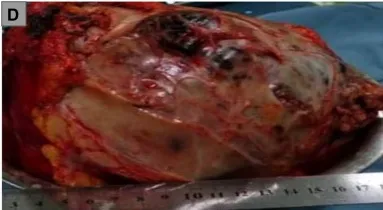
Weighing and measurement of the RCC mass. ISUP, International Society of Urological Pathology; RCC, renal cell carcinoma.
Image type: medical_photograph (other_medical_photograph)